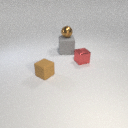
large gray rubber cube behind small brown rubber cube